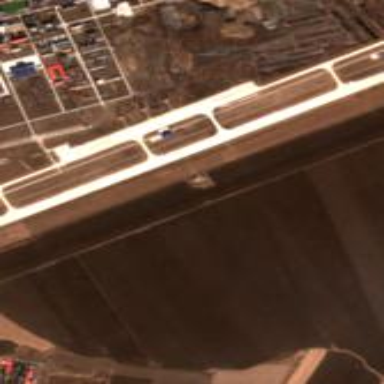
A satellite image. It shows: Military airfield located within aerodrome.